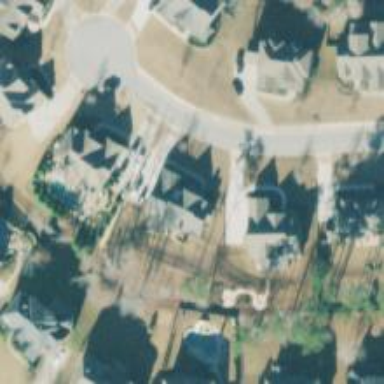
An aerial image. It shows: Residential road with asphalt surface.